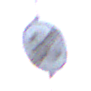
Verkehrszeichen: EndeGeschwindigkeit80
Umgebung: Outdoor, Nature
Tageszeit: SunriseSunset
Wetter: Overcast
Licht: Natural
Jahreszeit: NotSpecified
Kontrast: LowContrast